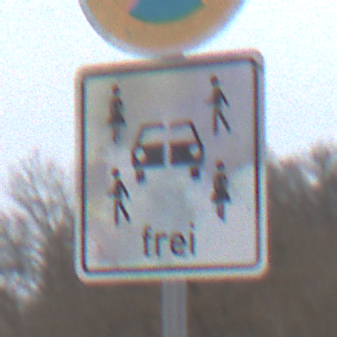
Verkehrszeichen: CarsharingfahrzeugeFrei
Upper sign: AbsolutesHalteverbot
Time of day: MorningAfternoon
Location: Outdoor (Suburban)
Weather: Overcast
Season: NotSpecified
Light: Natural